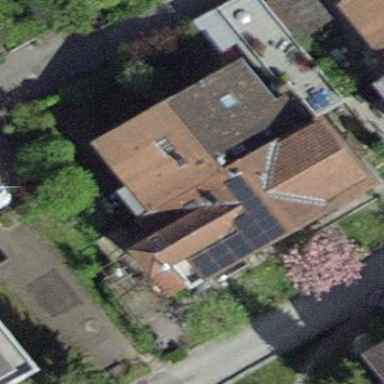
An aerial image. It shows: Semi-detached house.